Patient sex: M
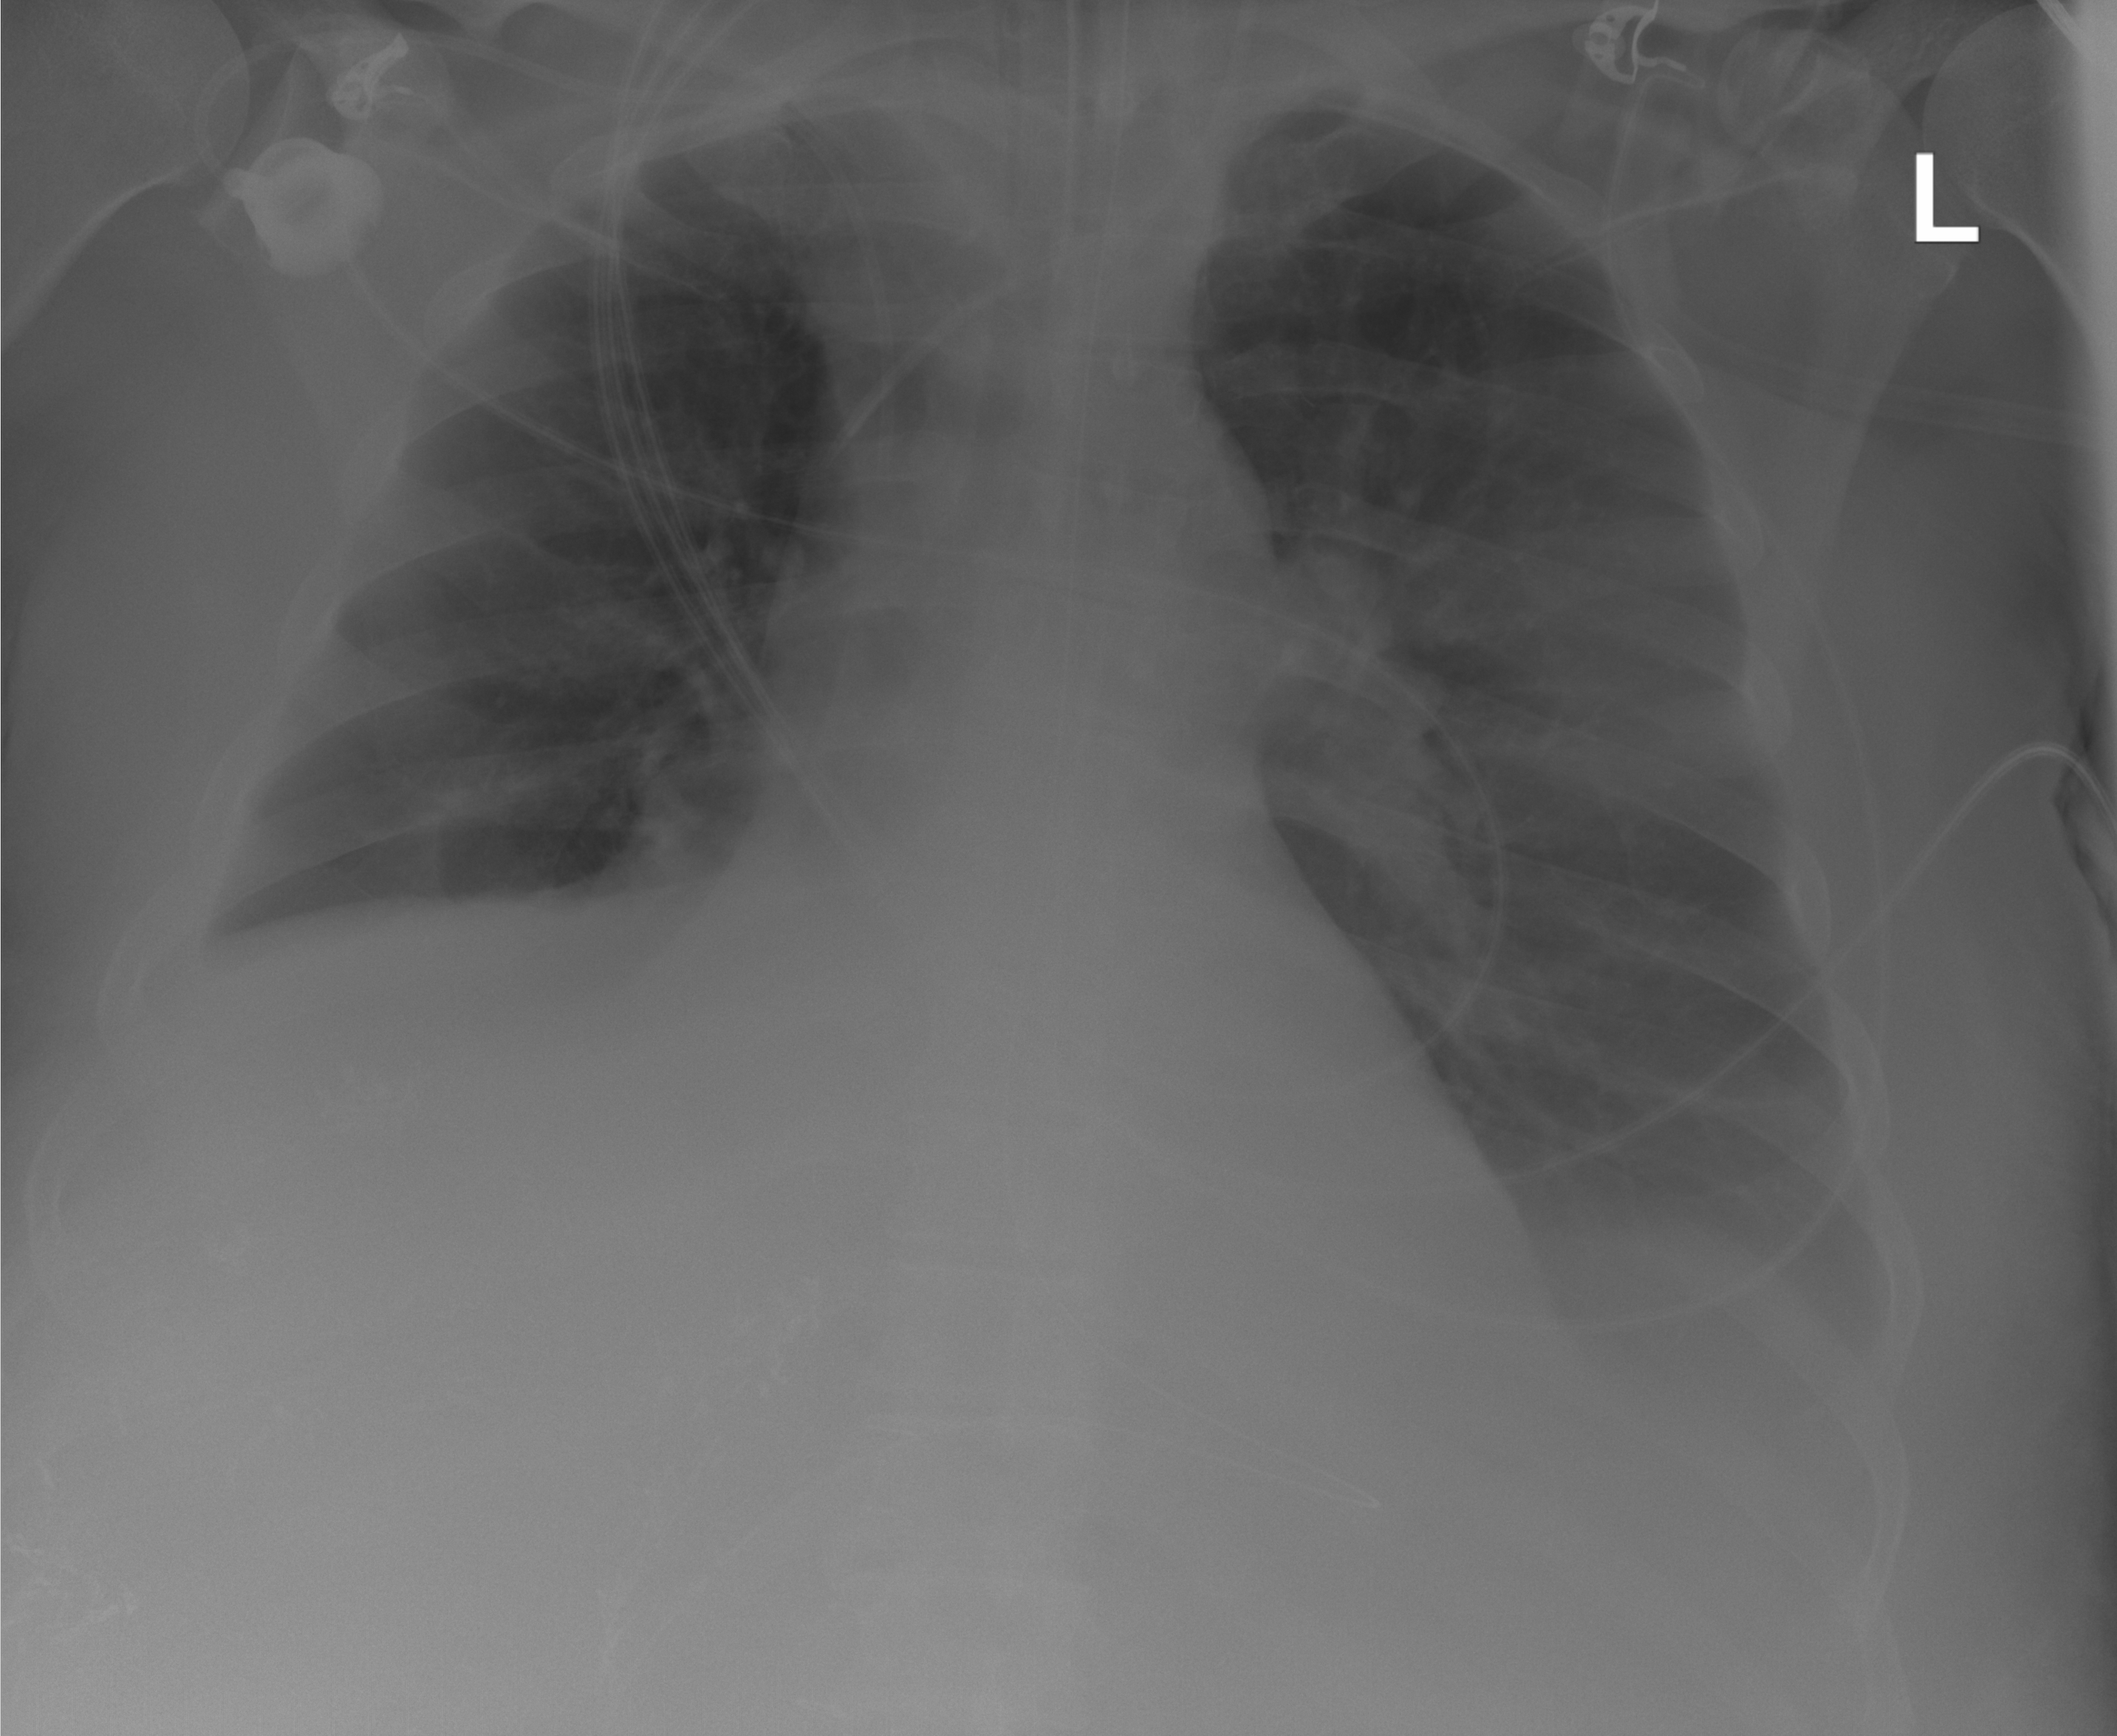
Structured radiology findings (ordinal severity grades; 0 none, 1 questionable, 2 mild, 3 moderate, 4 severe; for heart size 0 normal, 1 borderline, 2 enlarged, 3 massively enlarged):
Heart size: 0
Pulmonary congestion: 0
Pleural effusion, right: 2
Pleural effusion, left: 2
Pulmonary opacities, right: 0
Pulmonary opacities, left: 0
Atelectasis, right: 2
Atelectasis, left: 1